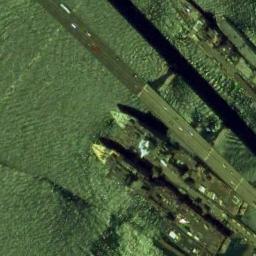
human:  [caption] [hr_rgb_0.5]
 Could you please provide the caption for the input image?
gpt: There are two ships in the green water on the shore .

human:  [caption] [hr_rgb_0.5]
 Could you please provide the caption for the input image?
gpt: The two cargo ships are docked at the dock and a road is next to the ship .

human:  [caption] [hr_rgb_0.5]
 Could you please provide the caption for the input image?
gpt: Three green boats of various sizes dock at the dock .

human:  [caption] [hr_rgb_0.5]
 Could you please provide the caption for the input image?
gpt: There are several buildings beside the ships .

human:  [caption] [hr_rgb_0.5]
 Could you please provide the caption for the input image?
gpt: The ships are surrounded by green water .